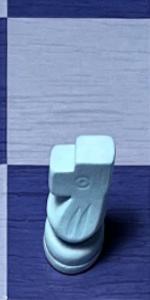
Label: Knight_White